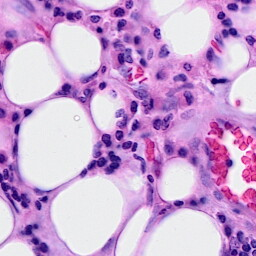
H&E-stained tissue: Breast